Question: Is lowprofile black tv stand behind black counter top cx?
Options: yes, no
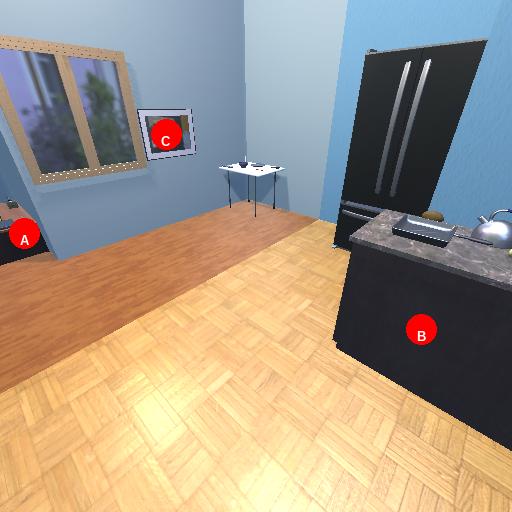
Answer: yes